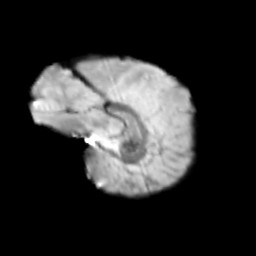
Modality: T2w
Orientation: sagittal
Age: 9
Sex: female
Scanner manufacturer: siemens
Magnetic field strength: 3 T
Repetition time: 3.8 s
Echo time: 0.07 s